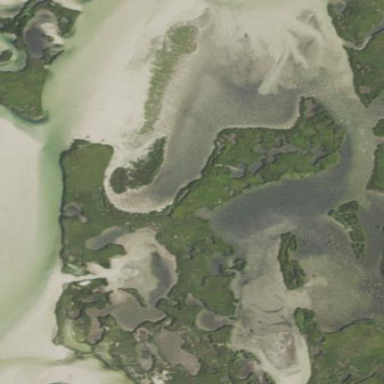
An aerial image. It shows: Saltmarsh wetland area.